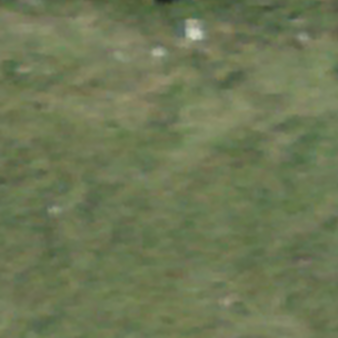
Label: other